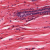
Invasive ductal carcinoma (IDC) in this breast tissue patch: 0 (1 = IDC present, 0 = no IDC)